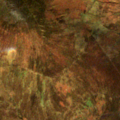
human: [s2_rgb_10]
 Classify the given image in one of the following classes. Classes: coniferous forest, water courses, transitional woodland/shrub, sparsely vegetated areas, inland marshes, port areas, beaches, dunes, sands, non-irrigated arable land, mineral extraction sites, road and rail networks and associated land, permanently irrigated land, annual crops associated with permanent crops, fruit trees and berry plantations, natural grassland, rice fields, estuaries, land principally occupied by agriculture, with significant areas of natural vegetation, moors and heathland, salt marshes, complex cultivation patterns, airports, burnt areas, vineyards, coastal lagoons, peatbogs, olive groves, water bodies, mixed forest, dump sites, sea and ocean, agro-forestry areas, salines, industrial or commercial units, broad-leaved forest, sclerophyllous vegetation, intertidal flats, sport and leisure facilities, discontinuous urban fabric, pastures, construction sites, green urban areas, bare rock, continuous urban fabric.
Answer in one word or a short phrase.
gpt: moors and heathland, peatbogs